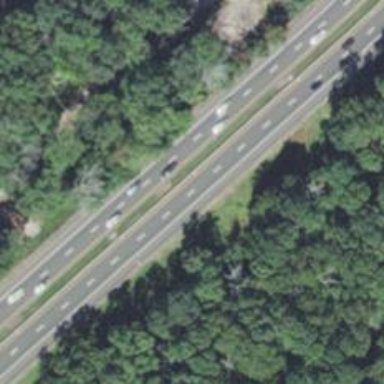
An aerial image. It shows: Asphalt motorway.